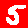
Digit: 5